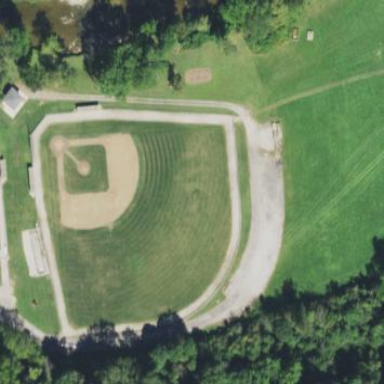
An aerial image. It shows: Baseball pitch for leisure land activities.